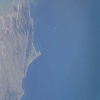
Label: water